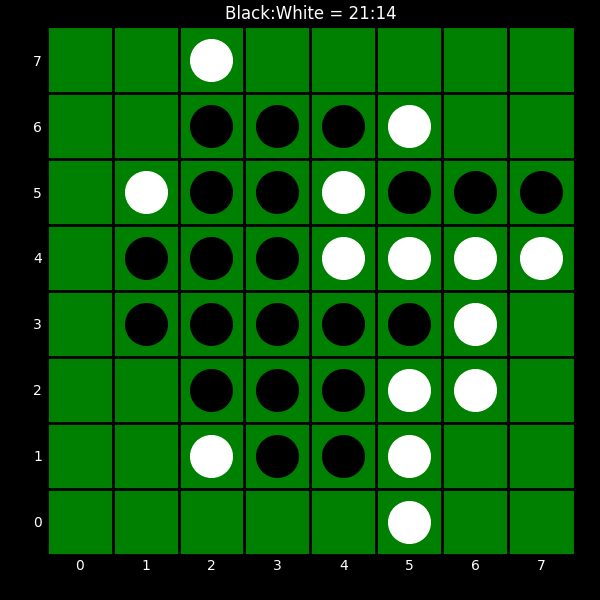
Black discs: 21
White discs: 14